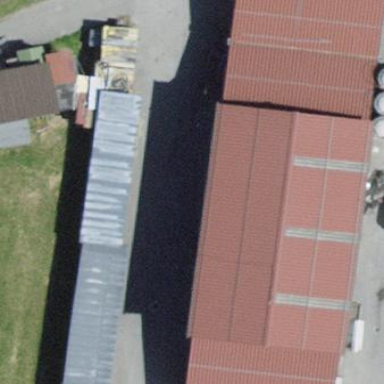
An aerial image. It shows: Farm auxiliary building.